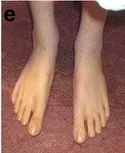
Patient at age 14 years and 8 months of age. Abnormal toenails.
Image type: radiology (x_ray)